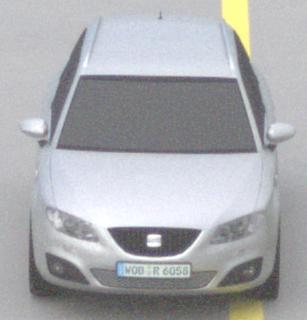
Make: SEAT
Model: Exeo ST 1.6
Detailed model: Exeo (3R) ST
Model produced from: 2010/05
Model produced until: 2010/08
Doors: 5
Color: white
Road condition: dry road
Daytime: midday
Contrast: low contrast